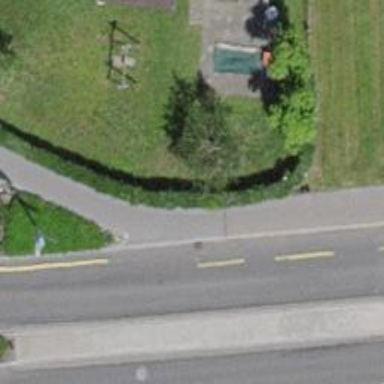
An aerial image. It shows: Asphalt sidewalk along the footway.